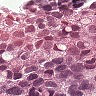
Metastatic tissue present: yes